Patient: sex M, age 42
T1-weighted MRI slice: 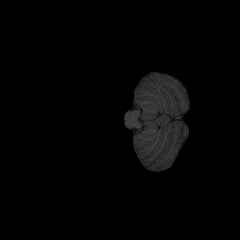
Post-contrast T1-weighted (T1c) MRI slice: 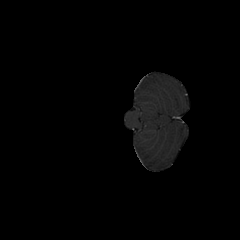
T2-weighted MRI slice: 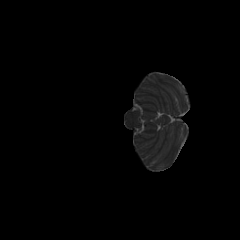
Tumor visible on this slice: no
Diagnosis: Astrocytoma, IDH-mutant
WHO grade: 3